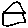
Label: house